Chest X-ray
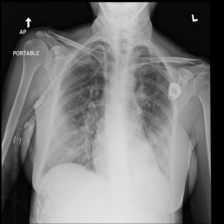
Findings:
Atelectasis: negative
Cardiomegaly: negative
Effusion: negative
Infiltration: negative
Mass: negative
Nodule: negative
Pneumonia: negative
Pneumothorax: negative
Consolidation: negative
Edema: negative
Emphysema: negative
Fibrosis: negative
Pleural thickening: negative
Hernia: negative